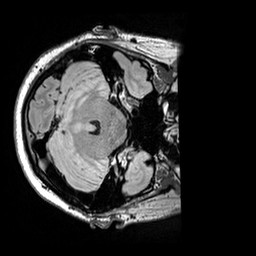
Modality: FLAIR
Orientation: axial
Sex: male
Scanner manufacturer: siemens
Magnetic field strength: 3 T
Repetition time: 5 s
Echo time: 0.395 s